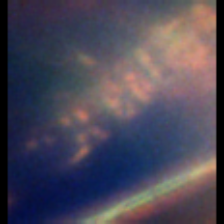
Taxon: Diatom_aggregate
Group: Diatoms